Interaction volume radius: 10 \u00c5
Interaction volume height: 15 \u00c5
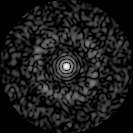
Disorder parameter: 0.8485